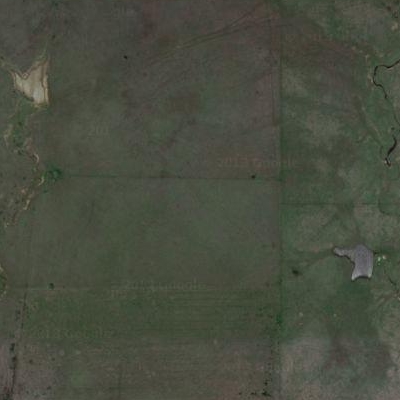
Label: Grass